Interaction volume radius: 5 \u00c5
Interaction volume height: 40 \u00c5
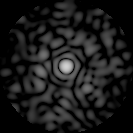
Disorder parameter: 0.8632